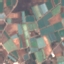
Label: PermanentCrop